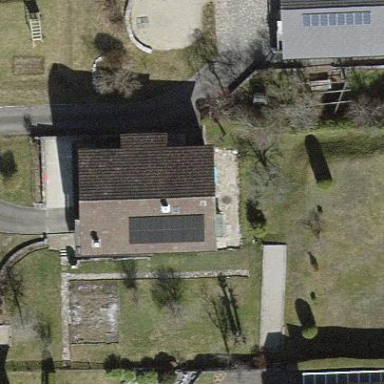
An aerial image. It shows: Detached building with gabled roof.